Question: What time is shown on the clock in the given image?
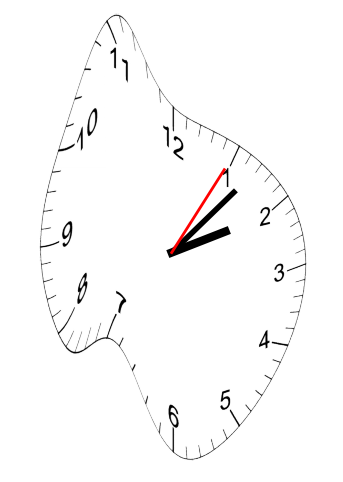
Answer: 02:07:05